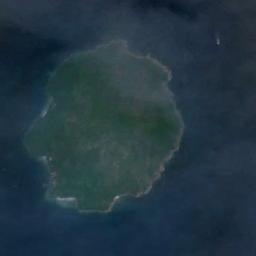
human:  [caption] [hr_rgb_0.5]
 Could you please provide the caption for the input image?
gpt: An almost circular green island surrounded by blue sea water .

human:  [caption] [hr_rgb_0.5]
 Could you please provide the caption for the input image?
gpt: The island on the right is the largest .

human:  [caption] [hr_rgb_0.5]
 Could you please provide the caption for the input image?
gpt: There are many trees on the island .

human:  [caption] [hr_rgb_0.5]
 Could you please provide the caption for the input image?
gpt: The island has dense vegetation is surrounded by deep blue waters .

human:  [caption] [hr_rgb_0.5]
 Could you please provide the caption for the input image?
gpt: The green island is on a blue sea .